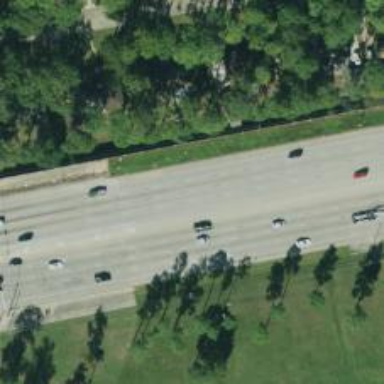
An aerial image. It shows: Primary highway.